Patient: sex M, age 47
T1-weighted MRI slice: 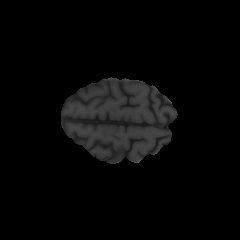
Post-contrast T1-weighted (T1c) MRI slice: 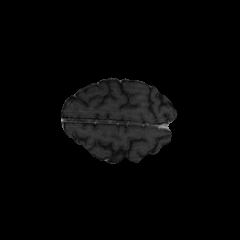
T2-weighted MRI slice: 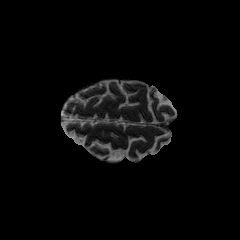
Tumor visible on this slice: no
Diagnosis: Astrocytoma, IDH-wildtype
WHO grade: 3